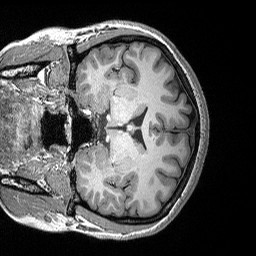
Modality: T1w
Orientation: coronal
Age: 23
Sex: female